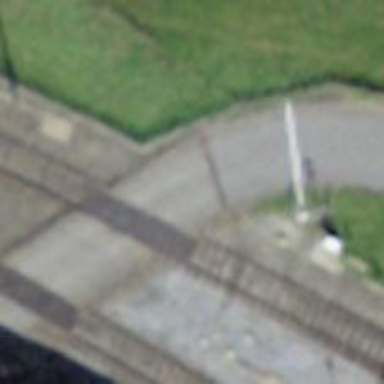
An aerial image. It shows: Level crossing along the railway.